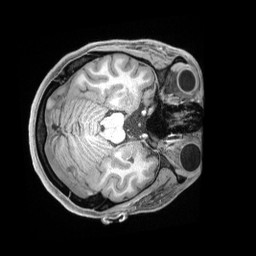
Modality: T1w
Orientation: axial
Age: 26
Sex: female
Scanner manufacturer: siemens
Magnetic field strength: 3 T
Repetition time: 2.4 s
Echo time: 0.00226 s